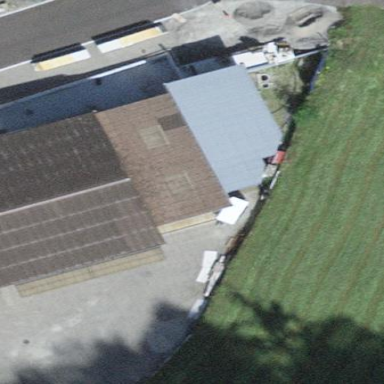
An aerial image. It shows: View of roof of building.